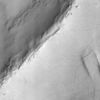
Label: not_dusty